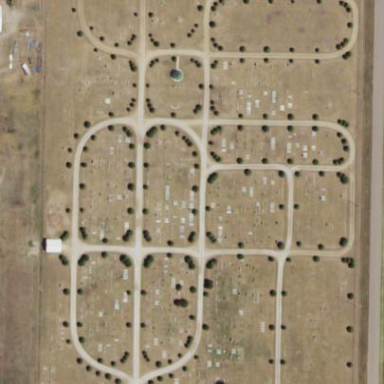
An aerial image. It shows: Cemetery.